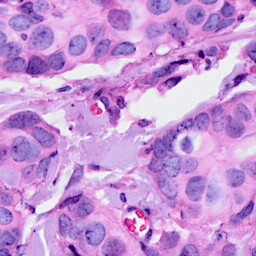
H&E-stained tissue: Breast